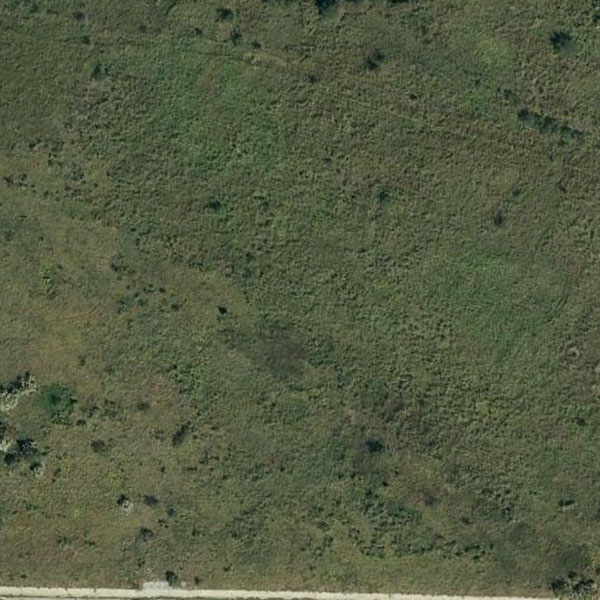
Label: Meadow